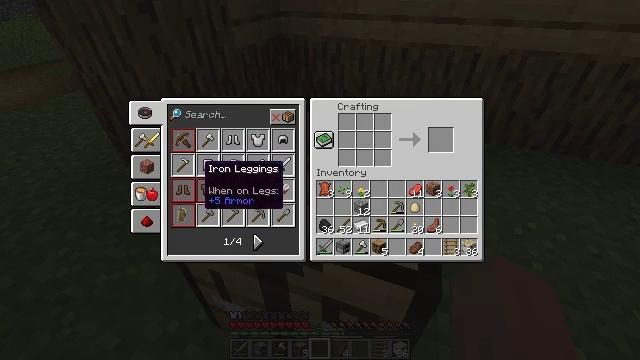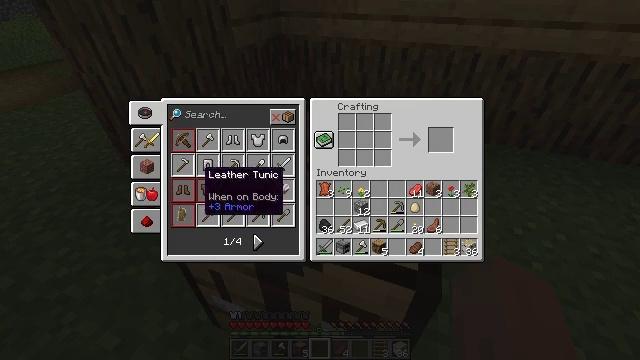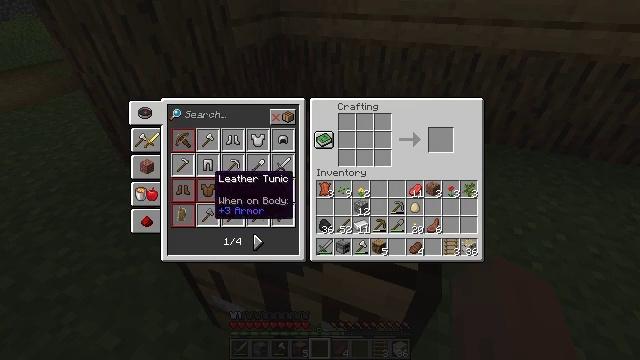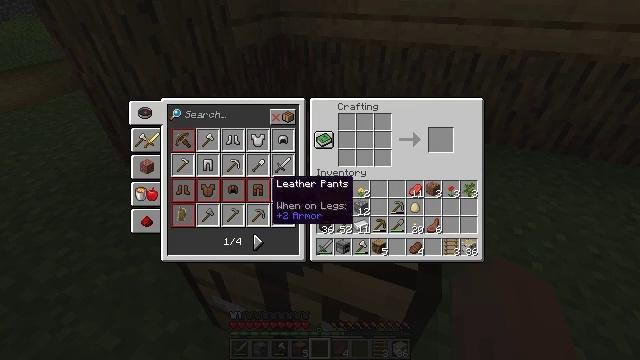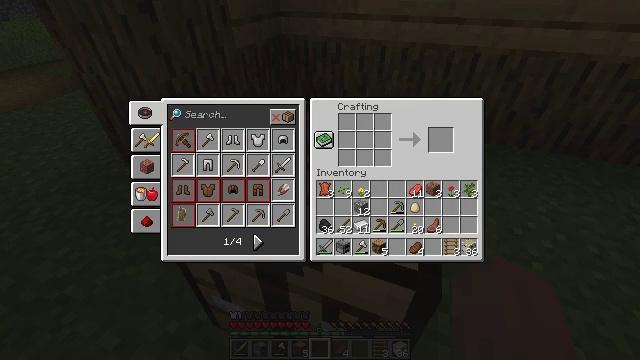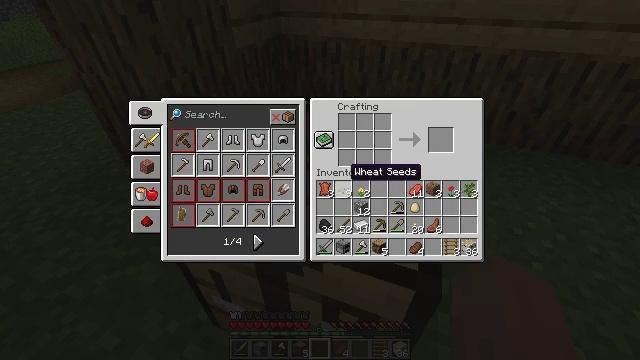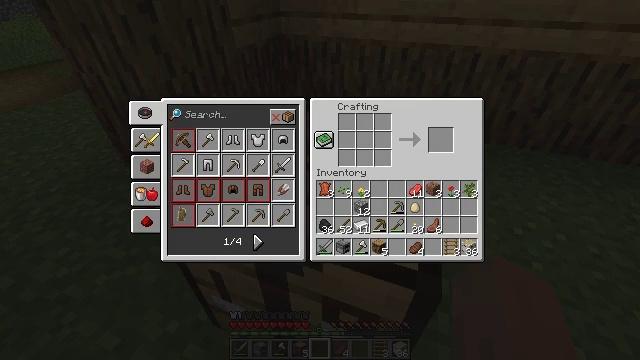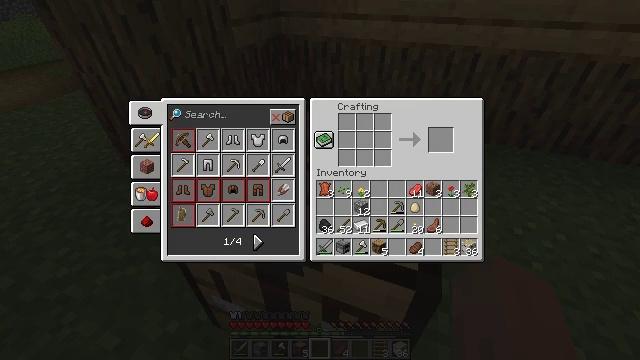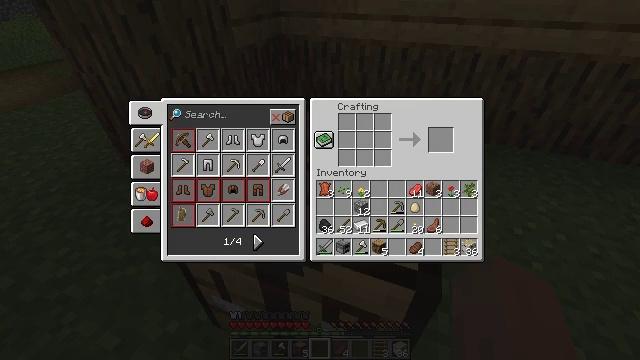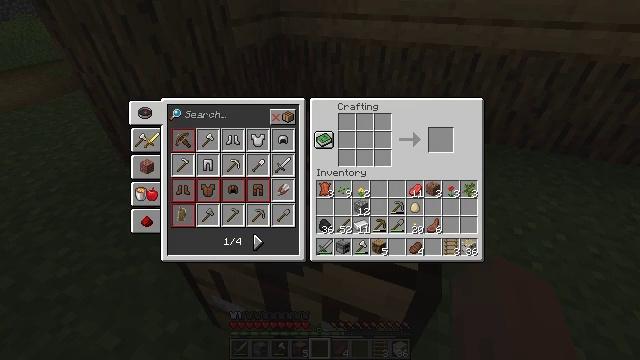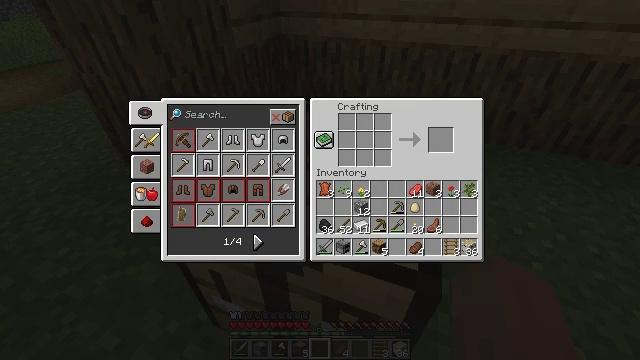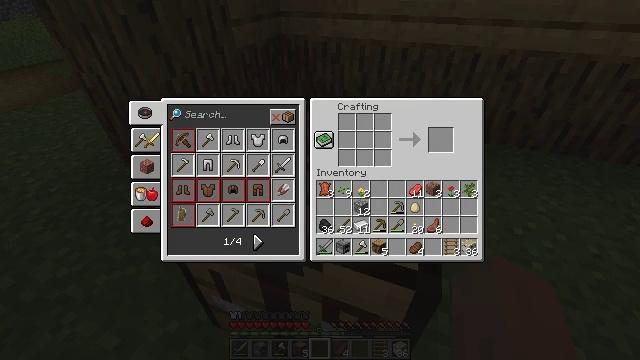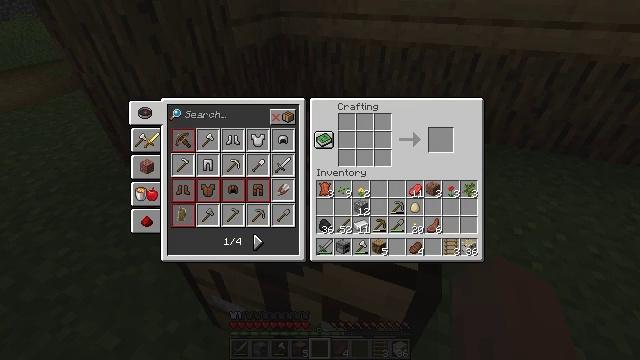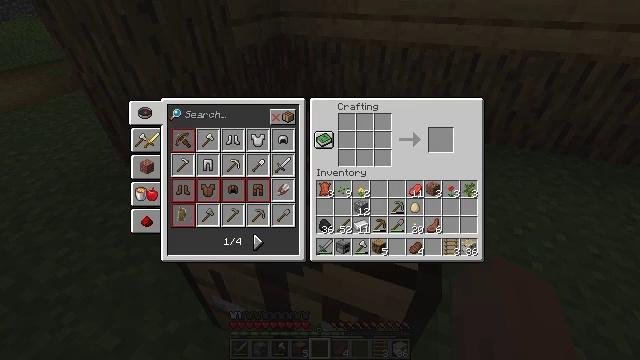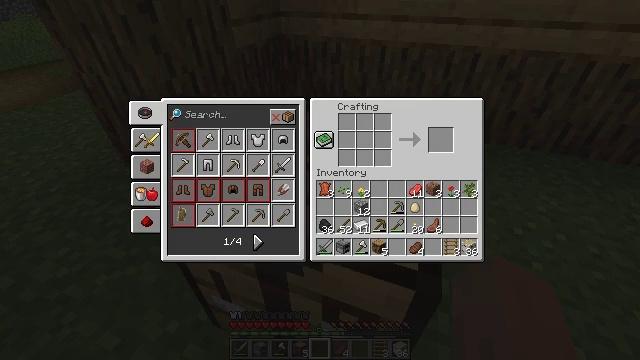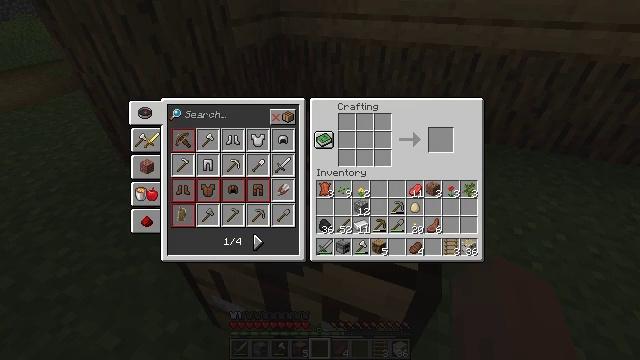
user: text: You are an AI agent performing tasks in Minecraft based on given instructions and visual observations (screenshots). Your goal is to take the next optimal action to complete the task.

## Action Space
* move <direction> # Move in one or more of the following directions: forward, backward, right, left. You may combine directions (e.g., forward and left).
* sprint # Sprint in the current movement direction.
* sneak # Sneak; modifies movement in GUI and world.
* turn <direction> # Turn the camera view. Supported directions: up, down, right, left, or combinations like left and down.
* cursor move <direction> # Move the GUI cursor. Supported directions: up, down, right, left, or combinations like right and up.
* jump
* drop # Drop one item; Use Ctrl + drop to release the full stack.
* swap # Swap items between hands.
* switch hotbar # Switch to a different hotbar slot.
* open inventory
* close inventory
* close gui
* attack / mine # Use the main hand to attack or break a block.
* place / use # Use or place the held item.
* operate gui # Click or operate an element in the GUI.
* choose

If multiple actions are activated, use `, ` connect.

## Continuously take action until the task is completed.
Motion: motion action
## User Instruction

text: Interact with the crafting table to craft a ladder.
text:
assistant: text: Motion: no_op
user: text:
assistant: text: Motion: cursor move right
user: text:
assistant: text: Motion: cursor move right
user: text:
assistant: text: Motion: cursor move right
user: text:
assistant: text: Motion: cursor move right and up
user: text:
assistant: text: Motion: no_op
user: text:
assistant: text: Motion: no_op
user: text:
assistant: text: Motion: no_op
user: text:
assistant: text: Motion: no_op
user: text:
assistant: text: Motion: no_op
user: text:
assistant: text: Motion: no_op
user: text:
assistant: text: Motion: no_op
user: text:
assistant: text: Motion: no_op
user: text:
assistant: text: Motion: no_op
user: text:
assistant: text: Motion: no_op
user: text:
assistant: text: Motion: no_op
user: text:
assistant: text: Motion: no_op
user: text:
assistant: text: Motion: no_op
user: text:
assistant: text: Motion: no_op
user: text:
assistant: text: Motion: no_op
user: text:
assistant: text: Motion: no_op
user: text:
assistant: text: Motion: no_op
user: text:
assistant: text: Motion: no_op
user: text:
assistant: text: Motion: no_op
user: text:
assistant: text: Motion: no_op
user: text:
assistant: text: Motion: no_op
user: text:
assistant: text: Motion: cursor move up
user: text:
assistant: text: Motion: cursor move up
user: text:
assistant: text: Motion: no_op
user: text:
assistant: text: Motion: no_op